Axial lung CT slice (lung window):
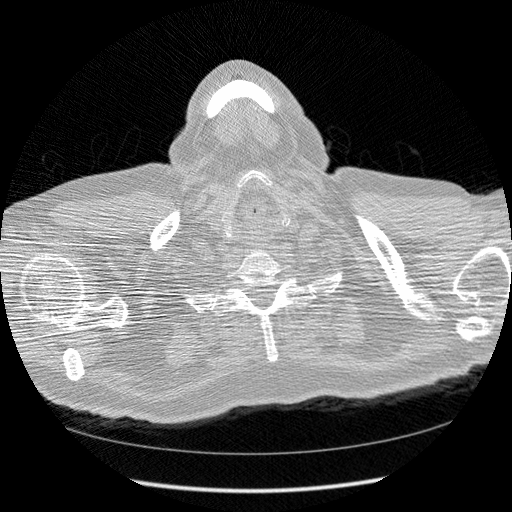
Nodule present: no